Question: I made a macro ('commandbutton'), which is working (probably not the best solution, but it's working):
'''
Private Sub CommandButton1_Click()
Dim myval As Variant
Dim ws As Worksheet
myval = InputBox("Zadaj cislo riadku:")
Set ws = ActiveSheet
If StrPtr(result) = 0 Then
ElseIf myval = vbNullString Then
Else
ws.Range("F3").Value = myval
End If
ws.PrintOut From:=1, To:=1
End Sub
'''
Now I want to make a 'USERFORM'. I made this:

But now I'm stuck:
1. I don't know how to make an input from textbox. (there would be 3 inputs on Page1)
2. Problem is the loop. I want to make a loop - input2 to input3. So for example: Input2.value = 1, Input3.value = 60, then I want a loop from 1 to 60.
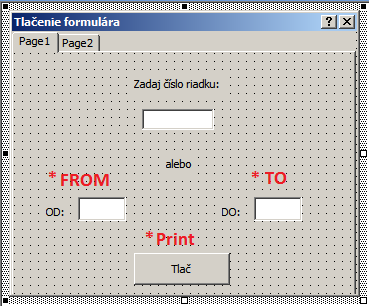
Answer: A Textbox contains Text but a loop expect numbers. Try something like this:
'''
Dim lngText1 as Long
Dim lngText2 as Long
Dim i as Long
If IsNumeric(Me.Controls("textbox2").Value) And isNumeric(Me.Controls("textbox3").Value) Then
lngText1 = CLng(Me.Controls("textbox2").Value)
lngText2 = CLng(Me.Controls("textbox3").Value)
For i = lngText1 To lngText2
'Your code
Next i
Else
MsgBox "Please insert numbers"
End If
'''